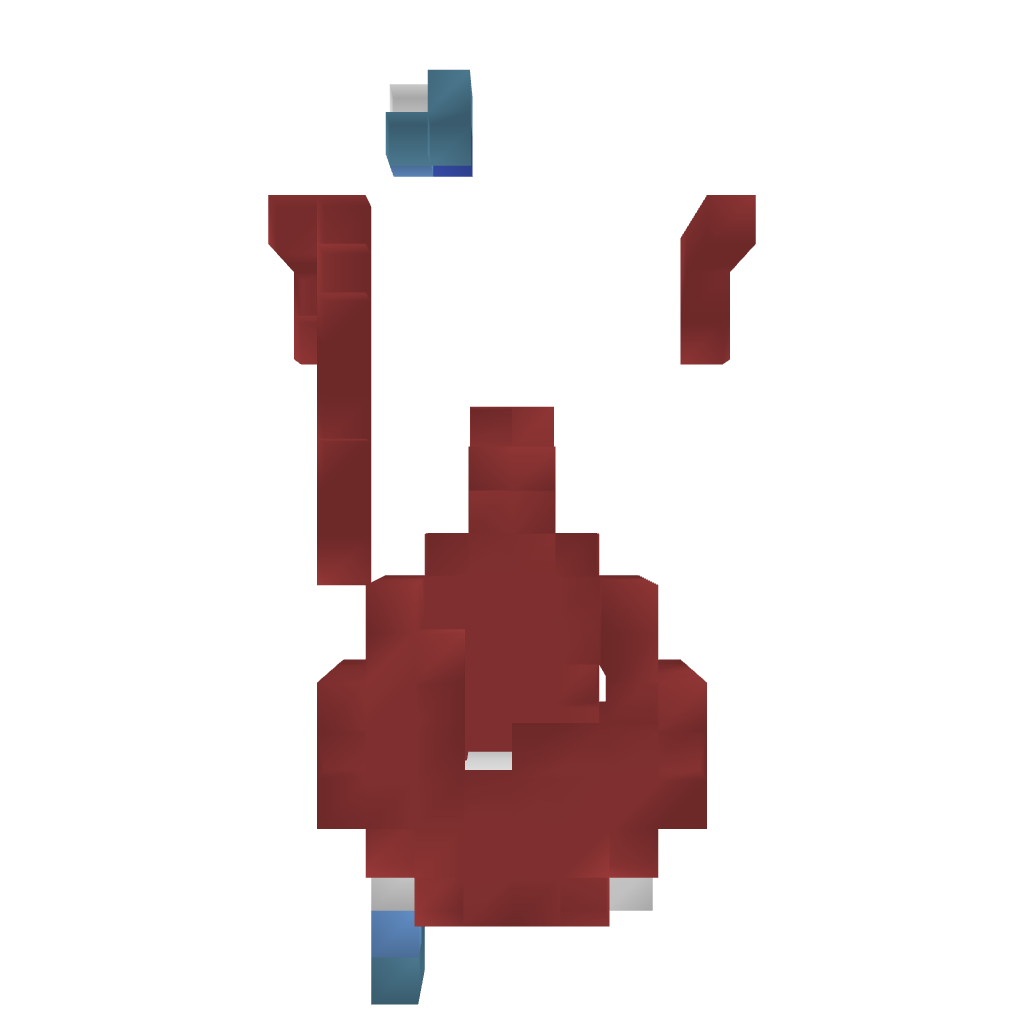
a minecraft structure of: Pamela Statue bad low quality